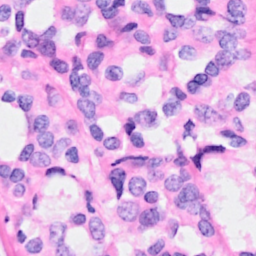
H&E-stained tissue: Breast